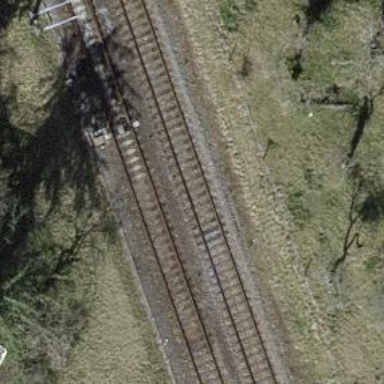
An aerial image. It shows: Railway switch.